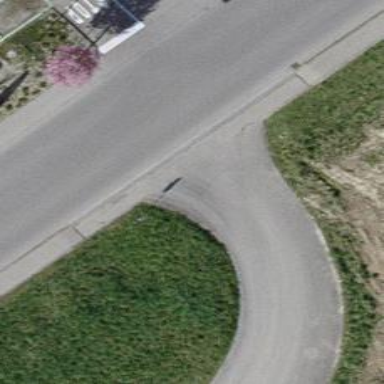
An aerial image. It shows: Unmarked crossing on the road.